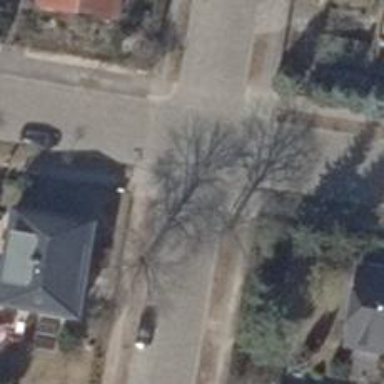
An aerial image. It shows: Unmarked crossing on the road.